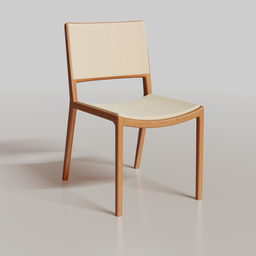
Label: furniture